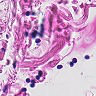
Metastatic tissue present: no